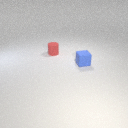
small blue rubber cube in front of small red rubber cylinder